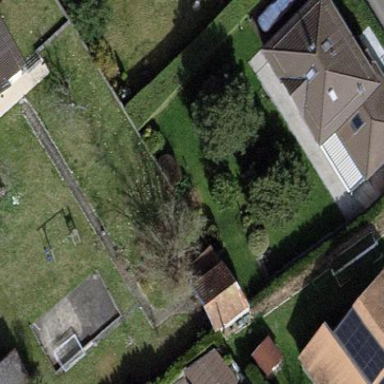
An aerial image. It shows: Garden enclosed by fence.